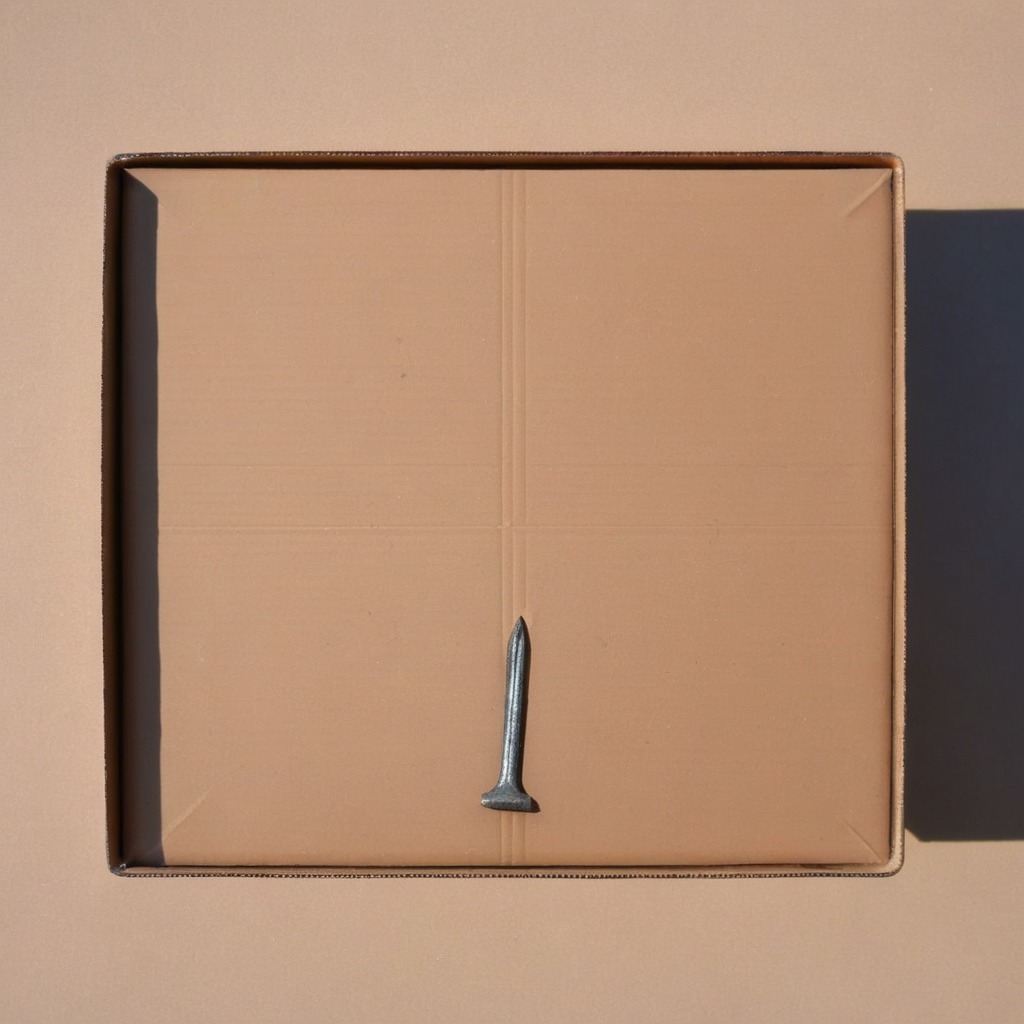
An iron nail is lying on the cardboard box surface in the outdoor workshop during daytime bright natural light soft shadows slightly creased but